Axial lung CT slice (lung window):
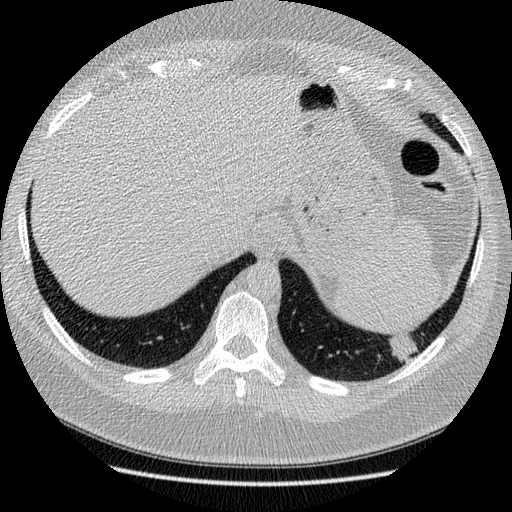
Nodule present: yes
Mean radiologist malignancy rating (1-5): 3.25